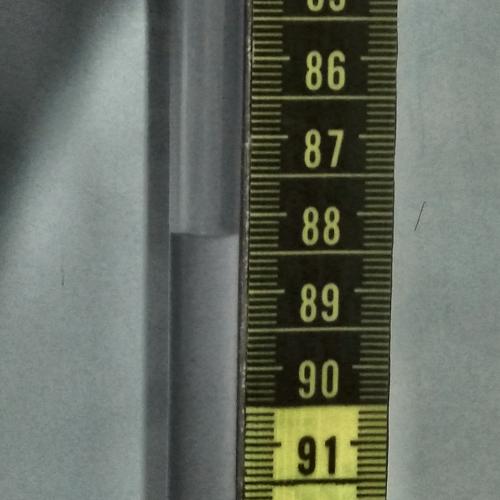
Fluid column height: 88.3 cm